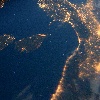
Label: water